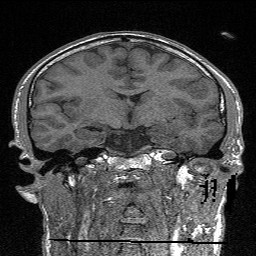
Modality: FLASH
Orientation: sagittal
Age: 26
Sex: male